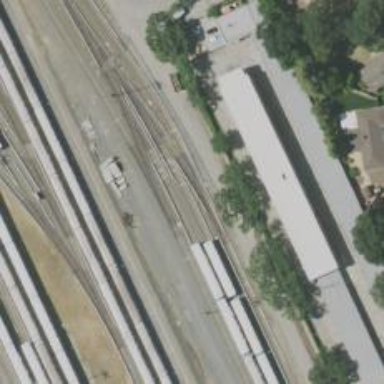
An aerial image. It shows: Electrified rail passing through service yard.